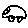
Label: car